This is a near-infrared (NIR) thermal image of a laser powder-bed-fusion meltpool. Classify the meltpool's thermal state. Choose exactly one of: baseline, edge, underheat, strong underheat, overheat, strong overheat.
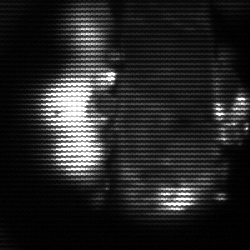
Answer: strong underheat